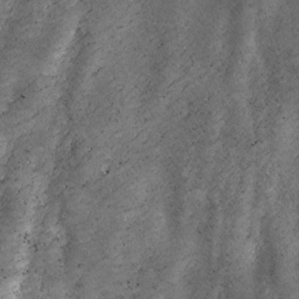
Label: non_frost